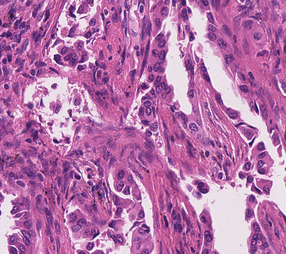
Tumor epithelial tissue: yes
Tumor-associated stroma tissue: yes
Normal tissue: no